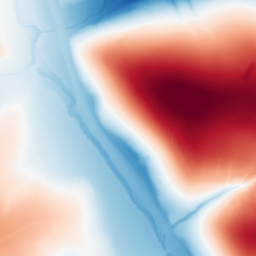
Category: trend_removal
Decomposition family: polynomial_high
Decomposition parameters: degree: 5
Upsampling method: edge_directed
Upsampling parameters: scale: 2
Upsampling scale: 2